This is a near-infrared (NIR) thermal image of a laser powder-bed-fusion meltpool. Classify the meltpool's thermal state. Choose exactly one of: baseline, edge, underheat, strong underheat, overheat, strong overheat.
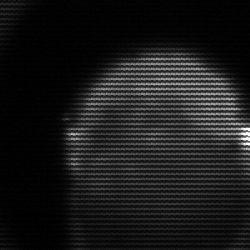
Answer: edge